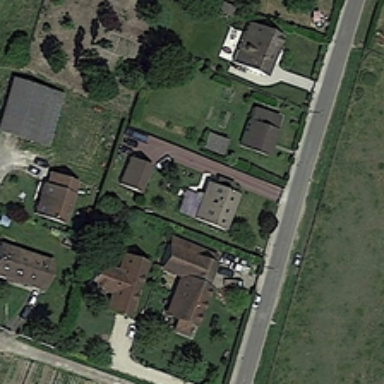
Some buildings and green trees are in a medium residential area .